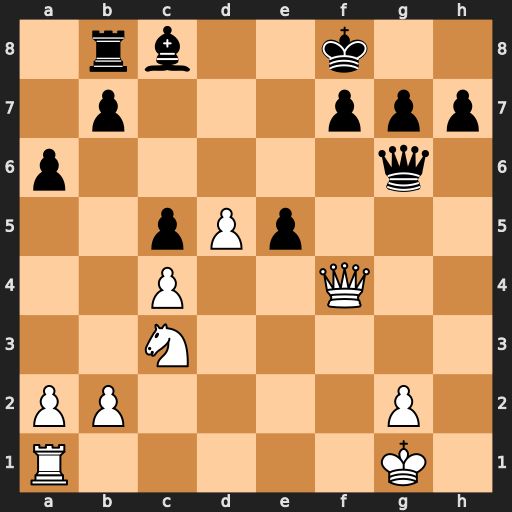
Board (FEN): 1rb2k2/1p3ppp/p5q1/2pPp3/2P2Q2/2N5/PP4P1/R5K1
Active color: w
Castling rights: -
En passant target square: -
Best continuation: Qxe5 Ra8 Re1